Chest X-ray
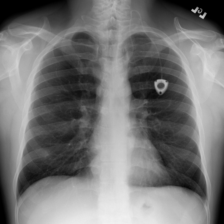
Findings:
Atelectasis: negative
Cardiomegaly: negative
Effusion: negative
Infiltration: negative
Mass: negative
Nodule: negative
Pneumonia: negative
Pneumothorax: negative
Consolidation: negative
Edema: negative
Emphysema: negative
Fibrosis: negative
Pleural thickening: negative
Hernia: negative